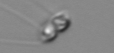
Label: Chaetoceros